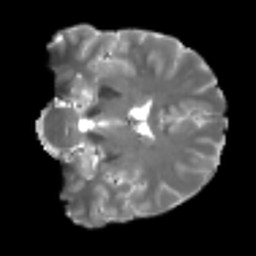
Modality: T2w
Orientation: coronal
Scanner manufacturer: siemens
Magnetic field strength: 3 T
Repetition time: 4 s
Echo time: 0.0594 s